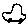
Label: car